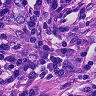
Metastatic tissue present: yes